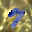
Label: 7